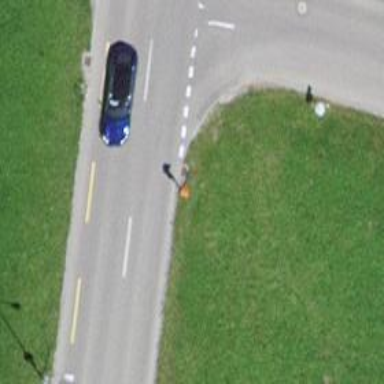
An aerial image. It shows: Aerial orange marker.